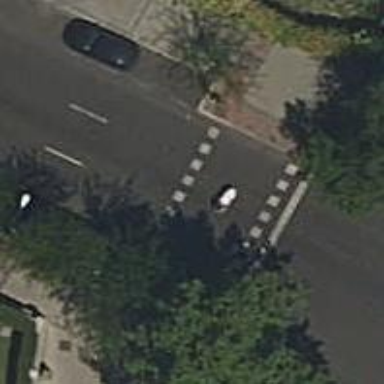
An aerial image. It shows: Road with traffic signals at the crossing.